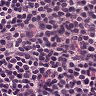
Metastatic tissue present: no